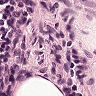
Metastatic tissue present: no